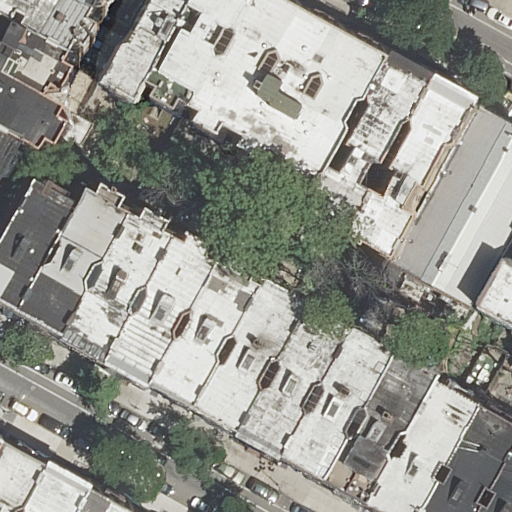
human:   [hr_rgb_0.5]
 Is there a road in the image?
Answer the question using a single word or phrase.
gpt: yes

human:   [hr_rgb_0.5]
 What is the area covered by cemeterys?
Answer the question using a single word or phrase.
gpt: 0m2

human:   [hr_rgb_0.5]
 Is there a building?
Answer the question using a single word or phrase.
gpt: yes

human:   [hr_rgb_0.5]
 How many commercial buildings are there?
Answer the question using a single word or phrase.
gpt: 0

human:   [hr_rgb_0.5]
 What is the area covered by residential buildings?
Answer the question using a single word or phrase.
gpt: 4966m2

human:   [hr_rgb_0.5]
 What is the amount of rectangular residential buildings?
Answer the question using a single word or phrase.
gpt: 12

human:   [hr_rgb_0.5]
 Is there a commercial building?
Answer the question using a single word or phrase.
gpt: no

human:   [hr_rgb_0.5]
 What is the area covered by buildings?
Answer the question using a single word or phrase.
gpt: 4966m2

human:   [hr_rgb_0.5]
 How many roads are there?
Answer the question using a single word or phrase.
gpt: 3

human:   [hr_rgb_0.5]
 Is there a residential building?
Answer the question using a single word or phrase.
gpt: yes

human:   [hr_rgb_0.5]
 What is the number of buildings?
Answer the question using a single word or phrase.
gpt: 27

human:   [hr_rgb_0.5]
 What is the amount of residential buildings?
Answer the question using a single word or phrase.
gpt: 27

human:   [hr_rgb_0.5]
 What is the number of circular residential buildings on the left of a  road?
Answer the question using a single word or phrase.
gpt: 0

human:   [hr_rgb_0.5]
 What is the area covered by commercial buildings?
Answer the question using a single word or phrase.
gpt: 0m2

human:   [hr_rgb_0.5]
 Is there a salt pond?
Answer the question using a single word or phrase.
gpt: no

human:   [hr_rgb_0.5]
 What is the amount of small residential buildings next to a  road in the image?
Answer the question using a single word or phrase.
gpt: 9

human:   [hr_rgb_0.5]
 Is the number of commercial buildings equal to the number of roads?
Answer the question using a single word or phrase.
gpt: no

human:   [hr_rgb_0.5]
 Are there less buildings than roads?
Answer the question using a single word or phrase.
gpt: no

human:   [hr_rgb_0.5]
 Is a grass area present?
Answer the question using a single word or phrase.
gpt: no

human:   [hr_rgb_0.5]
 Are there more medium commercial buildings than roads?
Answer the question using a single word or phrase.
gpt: no

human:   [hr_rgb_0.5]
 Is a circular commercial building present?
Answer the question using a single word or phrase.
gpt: no

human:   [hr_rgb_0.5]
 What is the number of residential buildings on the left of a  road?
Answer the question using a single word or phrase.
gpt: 21

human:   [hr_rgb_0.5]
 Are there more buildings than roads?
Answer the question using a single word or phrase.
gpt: yes

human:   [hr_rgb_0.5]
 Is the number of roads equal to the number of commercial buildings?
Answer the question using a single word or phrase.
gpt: no

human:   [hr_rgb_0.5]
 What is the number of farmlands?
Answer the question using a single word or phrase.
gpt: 0

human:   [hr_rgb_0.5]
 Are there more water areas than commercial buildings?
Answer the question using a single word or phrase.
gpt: no

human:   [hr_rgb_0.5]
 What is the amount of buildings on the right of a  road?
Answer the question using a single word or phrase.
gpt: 15

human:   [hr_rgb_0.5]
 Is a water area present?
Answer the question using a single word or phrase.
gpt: no

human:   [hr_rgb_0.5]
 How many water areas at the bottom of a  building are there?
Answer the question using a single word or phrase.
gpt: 0

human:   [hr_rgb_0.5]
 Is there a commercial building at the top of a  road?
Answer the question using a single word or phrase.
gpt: no

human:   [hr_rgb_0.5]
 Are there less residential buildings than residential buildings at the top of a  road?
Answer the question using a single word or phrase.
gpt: no

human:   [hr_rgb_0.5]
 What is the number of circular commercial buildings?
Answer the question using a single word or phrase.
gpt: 0

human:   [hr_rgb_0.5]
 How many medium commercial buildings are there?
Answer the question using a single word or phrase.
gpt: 0

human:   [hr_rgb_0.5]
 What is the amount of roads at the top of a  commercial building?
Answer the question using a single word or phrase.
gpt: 0

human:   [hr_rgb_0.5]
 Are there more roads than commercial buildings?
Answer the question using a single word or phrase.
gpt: yes

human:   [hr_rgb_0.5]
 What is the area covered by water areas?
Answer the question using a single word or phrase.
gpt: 0m2

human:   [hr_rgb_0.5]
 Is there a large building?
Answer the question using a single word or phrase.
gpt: yes

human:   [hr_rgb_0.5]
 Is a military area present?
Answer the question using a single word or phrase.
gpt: no

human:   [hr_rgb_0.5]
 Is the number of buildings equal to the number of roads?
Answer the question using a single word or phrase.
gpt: no

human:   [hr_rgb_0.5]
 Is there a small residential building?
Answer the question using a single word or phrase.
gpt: yes

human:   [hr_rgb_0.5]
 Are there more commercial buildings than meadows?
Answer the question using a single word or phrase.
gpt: no

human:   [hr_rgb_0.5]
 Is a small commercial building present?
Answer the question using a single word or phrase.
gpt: no

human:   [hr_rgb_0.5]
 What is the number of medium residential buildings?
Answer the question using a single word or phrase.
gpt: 17

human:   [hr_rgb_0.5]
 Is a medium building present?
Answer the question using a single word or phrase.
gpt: yes

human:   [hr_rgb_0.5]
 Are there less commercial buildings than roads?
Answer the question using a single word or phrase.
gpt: yes

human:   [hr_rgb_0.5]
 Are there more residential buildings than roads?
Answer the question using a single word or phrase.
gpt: yes

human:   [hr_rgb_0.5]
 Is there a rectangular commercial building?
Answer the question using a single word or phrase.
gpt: no

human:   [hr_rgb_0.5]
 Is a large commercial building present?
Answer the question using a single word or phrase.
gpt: no

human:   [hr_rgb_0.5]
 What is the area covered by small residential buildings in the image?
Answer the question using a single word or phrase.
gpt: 380m2

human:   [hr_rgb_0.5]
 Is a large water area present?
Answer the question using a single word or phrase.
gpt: no

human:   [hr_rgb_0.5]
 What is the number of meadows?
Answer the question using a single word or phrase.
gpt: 0

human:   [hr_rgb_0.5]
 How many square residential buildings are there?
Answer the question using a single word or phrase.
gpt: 0

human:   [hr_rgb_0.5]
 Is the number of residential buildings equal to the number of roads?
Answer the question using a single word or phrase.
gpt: no

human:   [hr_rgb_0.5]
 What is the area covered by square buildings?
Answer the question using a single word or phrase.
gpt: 0m2

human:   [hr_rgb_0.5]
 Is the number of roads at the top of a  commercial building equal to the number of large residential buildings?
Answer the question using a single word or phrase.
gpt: no

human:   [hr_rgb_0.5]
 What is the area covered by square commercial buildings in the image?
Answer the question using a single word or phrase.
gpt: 0m2

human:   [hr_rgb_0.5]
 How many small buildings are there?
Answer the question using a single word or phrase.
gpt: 9

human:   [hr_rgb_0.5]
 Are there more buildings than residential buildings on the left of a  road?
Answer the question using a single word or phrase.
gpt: yes

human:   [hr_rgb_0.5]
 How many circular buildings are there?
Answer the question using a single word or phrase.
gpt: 0

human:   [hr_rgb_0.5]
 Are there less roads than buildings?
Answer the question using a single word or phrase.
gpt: yes

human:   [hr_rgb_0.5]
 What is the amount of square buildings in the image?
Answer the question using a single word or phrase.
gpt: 0

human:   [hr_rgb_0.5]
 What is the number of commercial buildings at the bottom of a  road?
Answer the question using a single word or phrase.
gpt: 0

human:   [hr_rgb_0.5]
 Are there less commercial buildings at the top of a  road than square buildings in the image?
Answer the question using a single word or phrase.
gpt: no

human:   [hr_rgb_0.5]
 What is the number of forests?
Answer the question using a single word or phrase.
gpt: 0